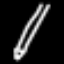
Label: pencil